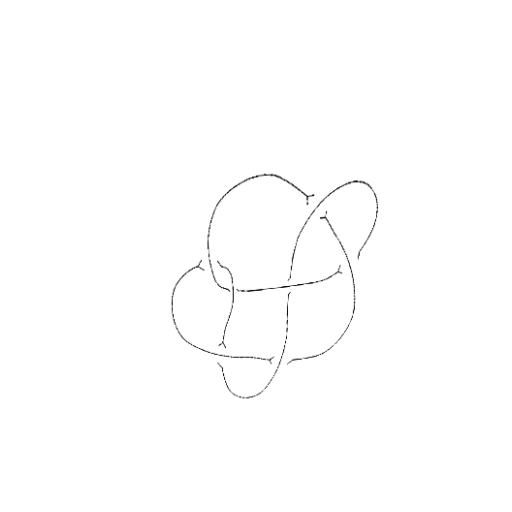
Crossing number: 7